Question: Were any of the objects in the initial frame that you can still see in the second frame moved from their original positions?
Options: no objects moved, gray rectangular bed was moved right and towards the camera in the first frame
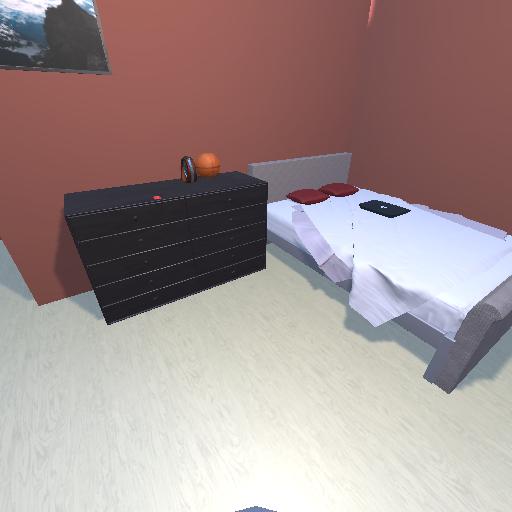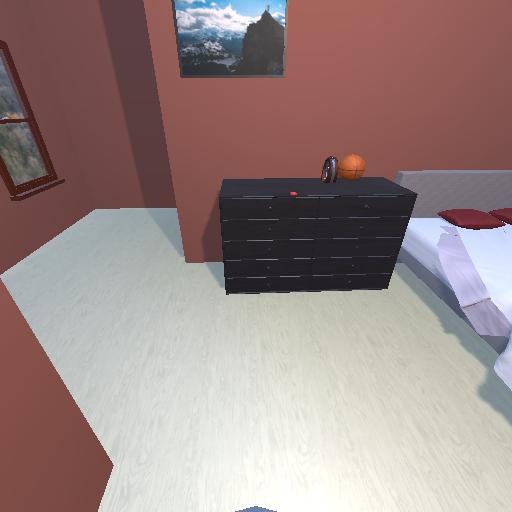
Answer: no objects moved